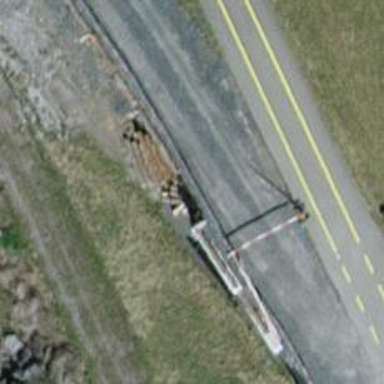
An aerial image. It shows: Asphalt track with grade1 quality.